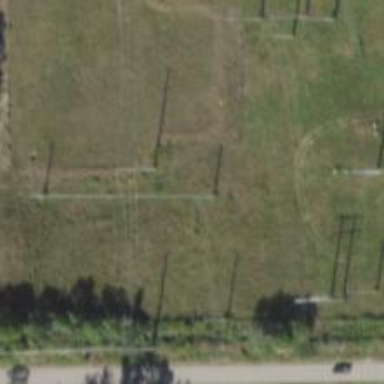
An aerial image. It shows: Power pole.